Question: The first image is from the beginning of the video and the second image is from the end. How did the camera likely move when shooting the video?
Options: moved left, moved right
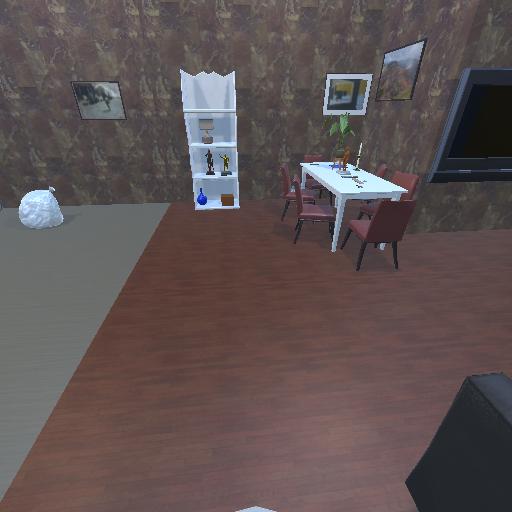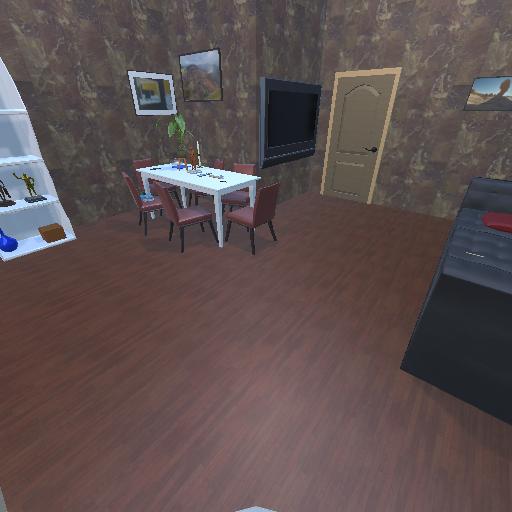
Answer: moved left